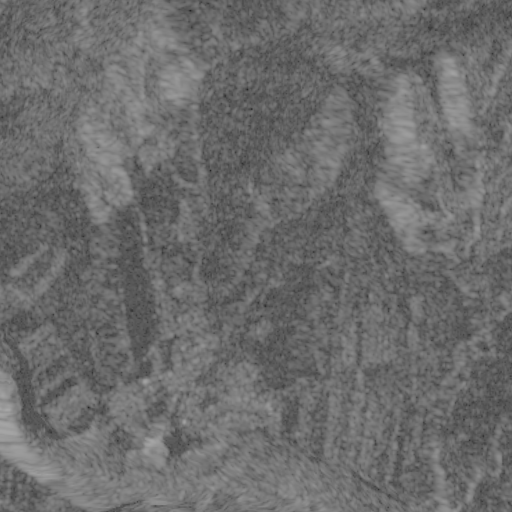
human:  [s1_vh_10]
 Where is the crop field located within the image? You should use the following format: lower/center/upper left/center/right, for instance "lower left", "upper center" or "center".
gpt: The crop field is located in the left of the image.
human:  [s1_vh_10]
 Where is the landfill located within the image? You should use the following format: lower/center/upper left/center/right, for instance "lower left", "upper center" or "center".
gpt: The landfill is located in the lower right of the image.
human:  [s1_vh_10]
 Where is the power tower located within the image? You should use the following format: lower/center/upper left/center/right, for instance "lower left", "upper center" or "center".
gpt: The power tower is located in the lower right of the image.
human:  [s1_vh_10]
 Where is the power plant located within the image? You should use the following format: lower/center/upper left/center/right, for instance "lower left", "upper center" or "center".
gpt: There is no power plant in the image.

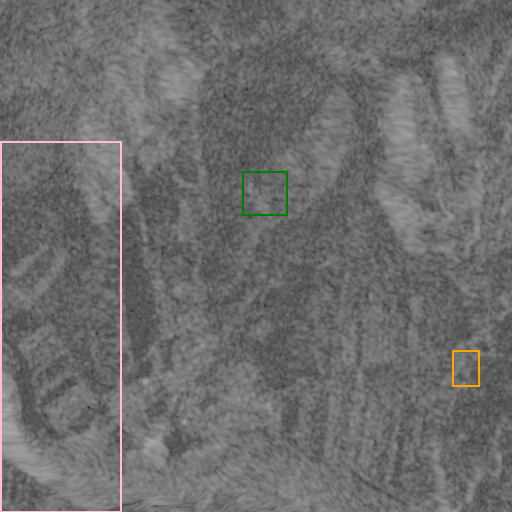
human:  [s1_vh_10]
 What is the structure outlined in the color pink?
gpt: The structure outlined in pink is a crop field.
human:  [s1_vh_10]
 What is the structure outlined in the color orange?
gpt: The structure outlined in orange is a landfill.
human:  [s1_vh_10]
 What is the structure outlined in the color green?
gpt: The structure outlined in green is a quarry.
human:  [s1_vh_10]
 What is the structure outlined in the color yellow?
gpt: There is no yellow outline.